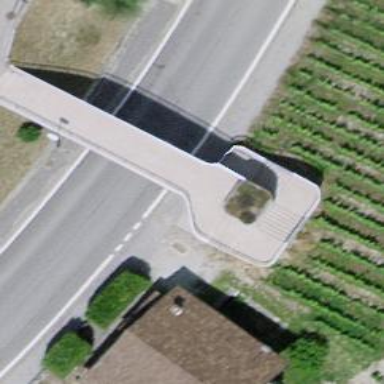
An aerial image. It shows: Set of steps on the road.